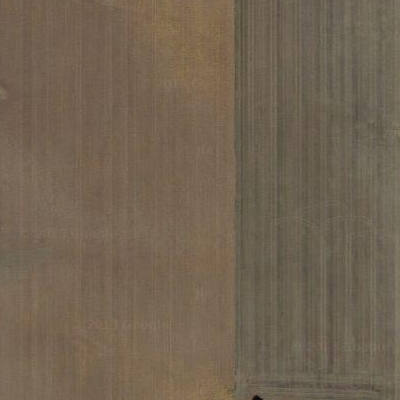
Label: Field